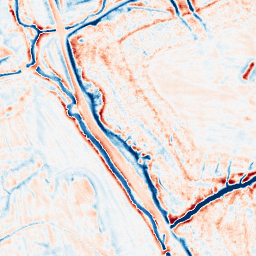
Category: edge_preserving
Decomposition family: bilateral
Decomposition parameters: d: 15
sigma_color: 75
sigma_space: 150
Upsampling method: sinc_blackman
Upsampling parameters: scale: 4
kernel_size: 16
Upsampling scale: 4